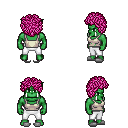
a pixel art fantasy rpg character, male body template, orc, green skin, white pirate shirt, white pants, pink curly afro hairstyle, white slippers, four views (front, back, left, right), 2x2 character sprite sheet, small pixel art, hard edges, no anti-aliasing